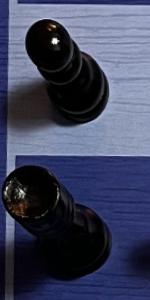
Label: Rook_Black